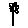
Label: flower